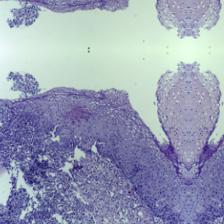
Diagnosis: Normal